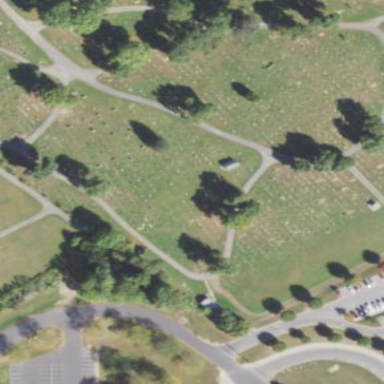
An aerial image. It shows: Cemetery.